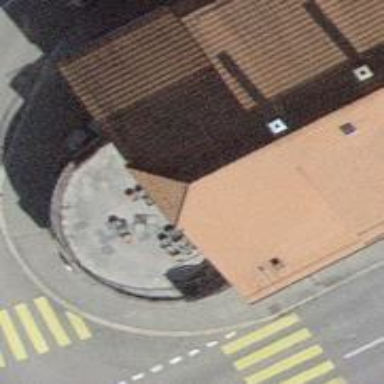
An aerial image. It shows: Pub.